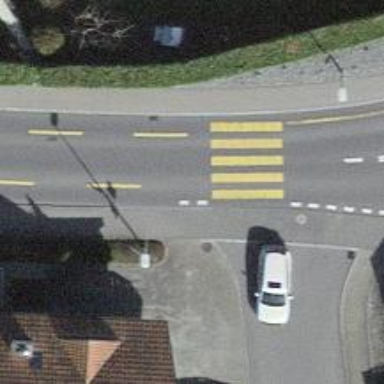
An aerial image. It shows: Uncontrolled zebra crossing with zebra markings.